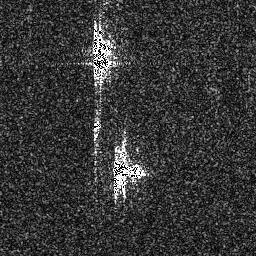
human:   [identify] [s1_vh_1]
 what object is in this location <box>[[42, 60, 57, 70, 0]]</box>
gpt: <ref>1 medium ship at the center</ref>

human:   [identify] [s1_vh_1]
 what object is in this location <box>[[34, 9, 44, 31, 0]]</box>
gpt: <ref>1 medium ship at the top</ref>